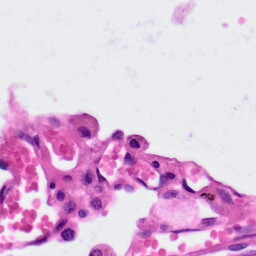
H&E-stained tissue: Lung